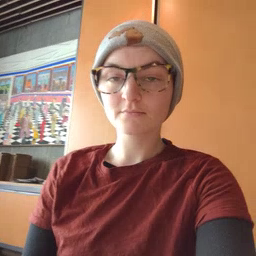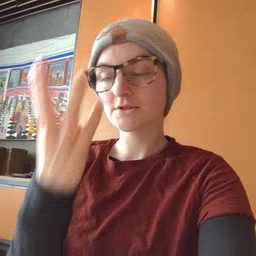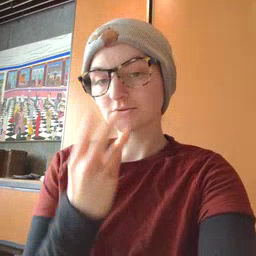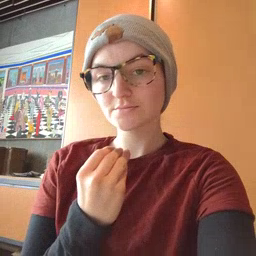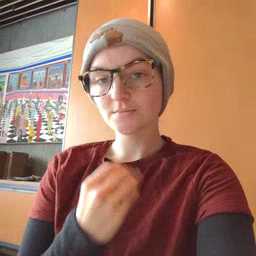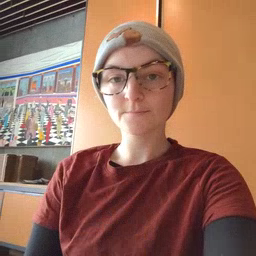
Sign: sleep